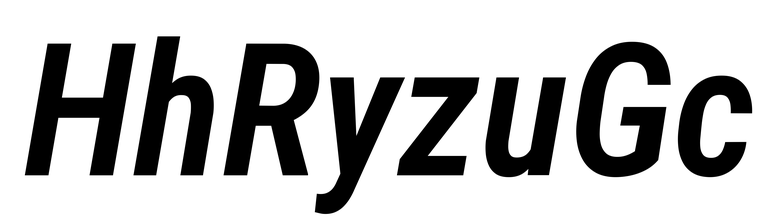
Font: Roboto-Italic_Condensed_SemiBold_Italic